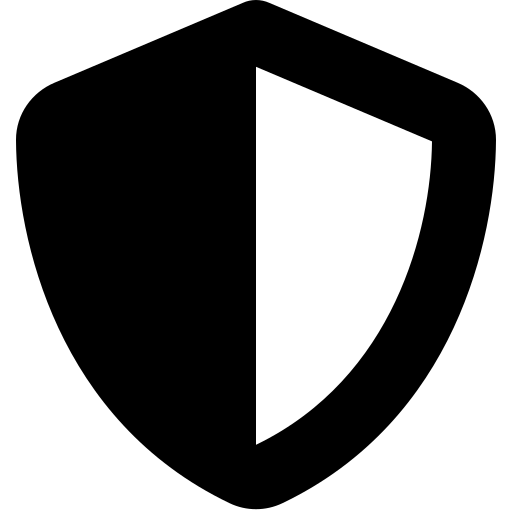
Tags: icon, FontAwesome, fa-icon, solid, shield, halved